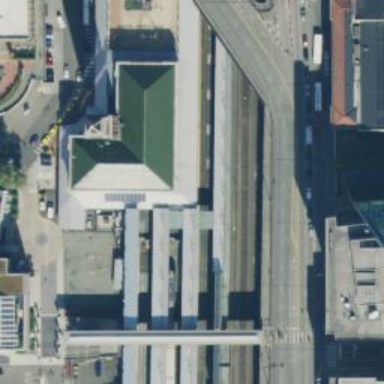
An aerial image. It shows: Shelter for public transportation.